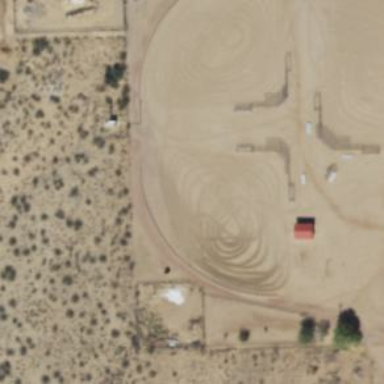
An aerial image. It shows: Dirt/sand softball pitch for leisure land activities.